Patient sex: F
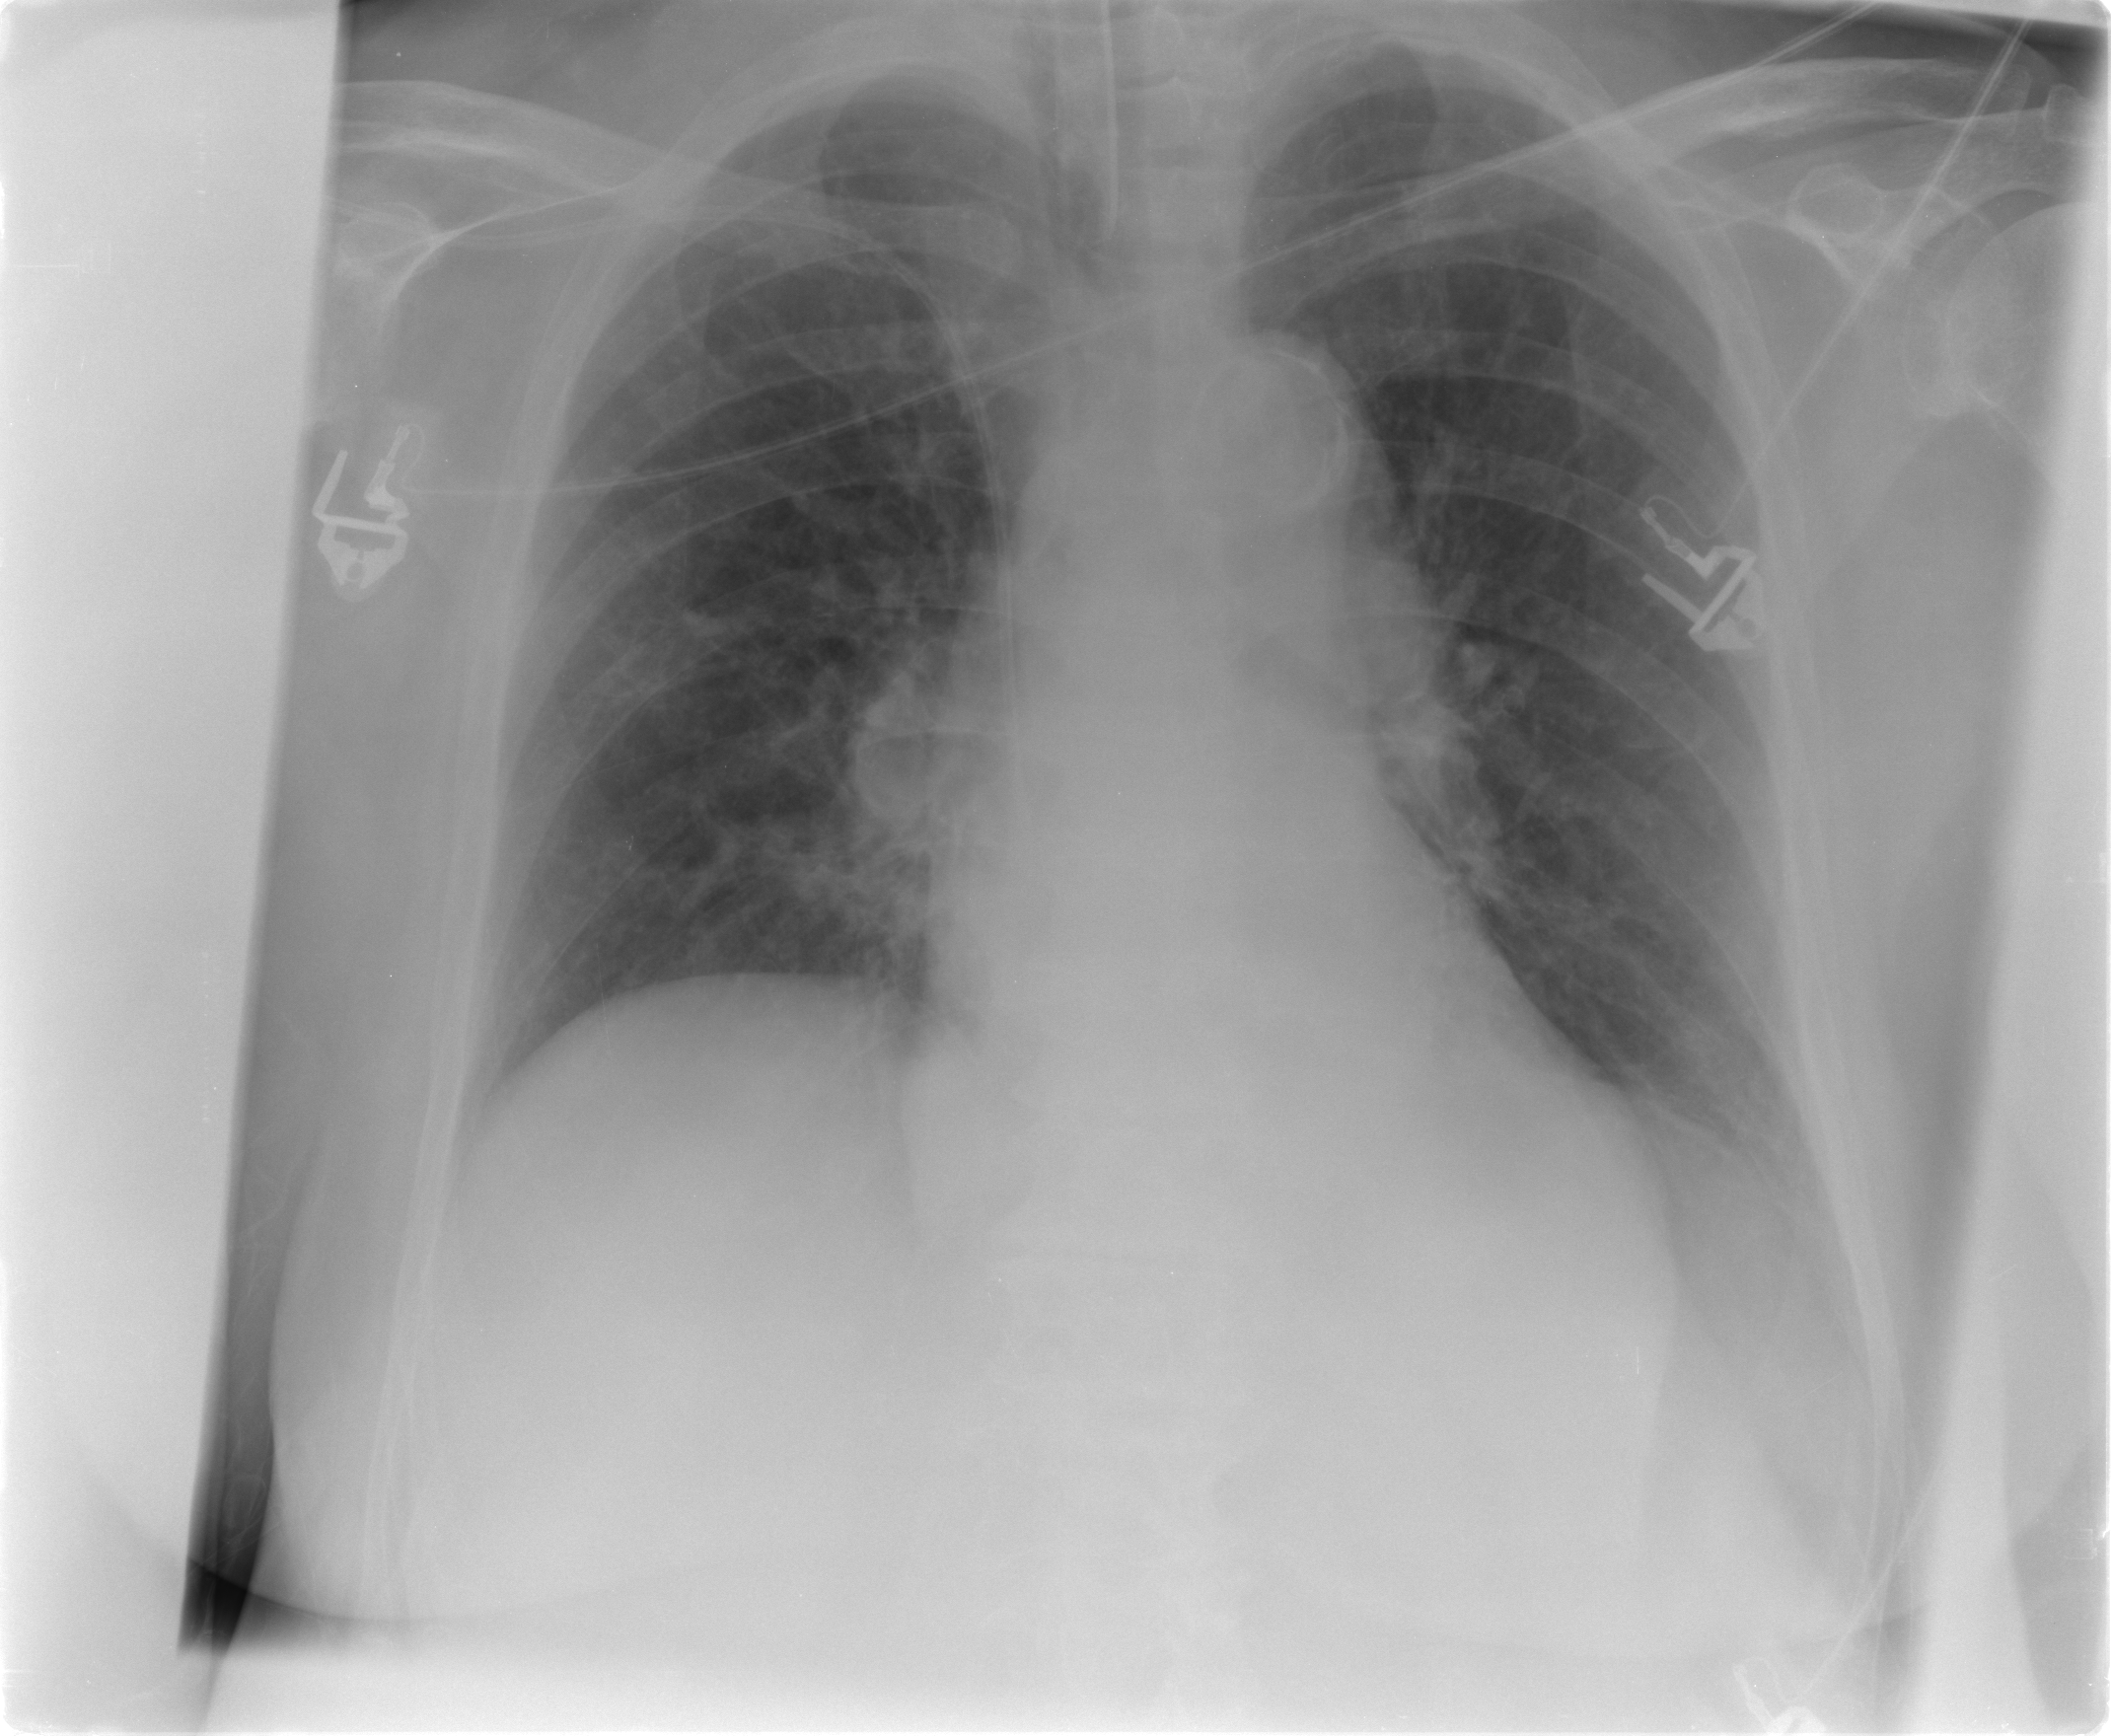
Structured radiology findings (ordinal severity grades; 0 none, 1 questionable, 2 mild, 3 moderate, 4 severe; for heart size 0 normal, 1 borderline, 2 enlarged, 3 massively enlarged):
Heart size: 0
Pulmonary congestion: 2
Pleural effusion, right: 0
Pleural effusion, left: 0
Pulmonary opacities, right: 0
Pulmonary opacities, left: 0
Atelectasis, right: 0
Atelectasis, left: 0